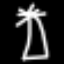
Label: palm tree